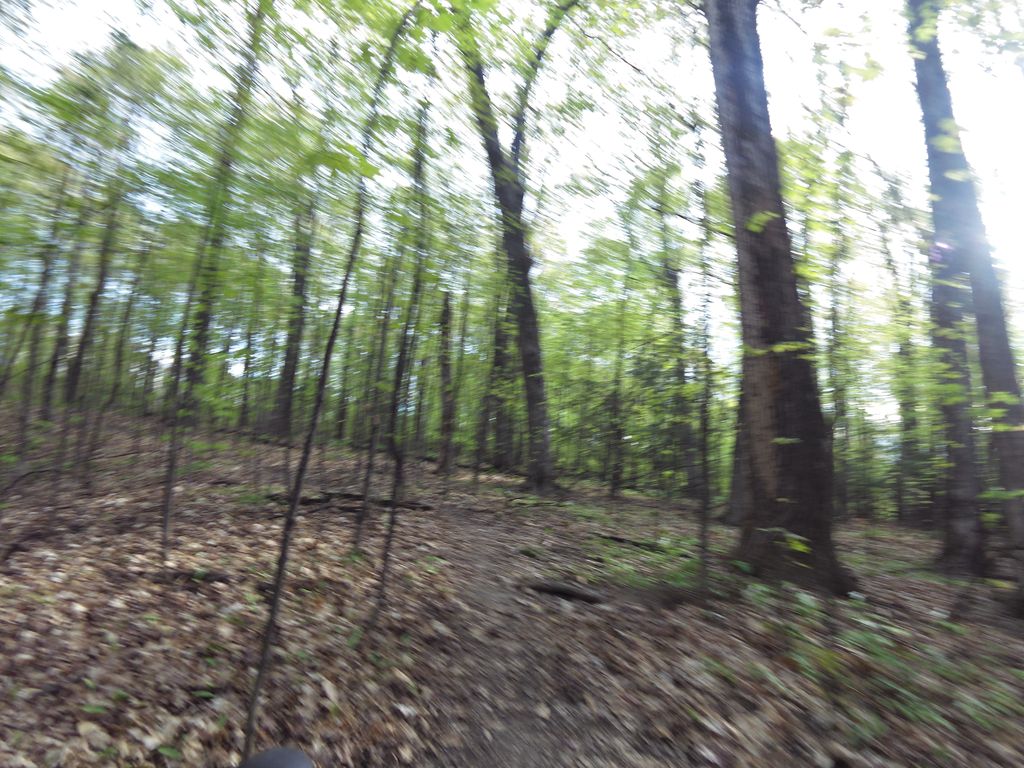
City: ottawa-gatineau